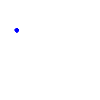
Particle: pion